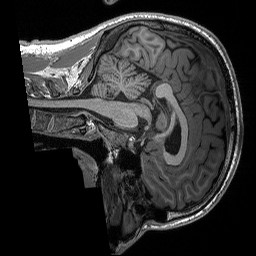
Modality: T1w
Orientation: sagittal
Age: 22
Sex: male
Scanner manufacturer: siemens
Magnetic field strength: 3 T
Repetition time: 2.3 s
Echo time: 0.00298 s